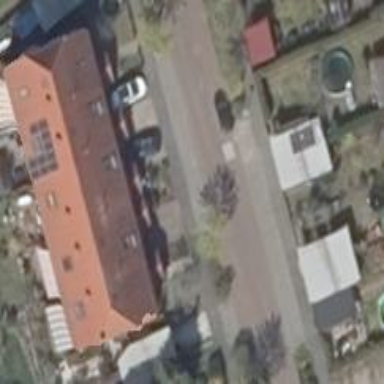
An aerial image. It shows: Building featuring apartments with half-hipped roof.